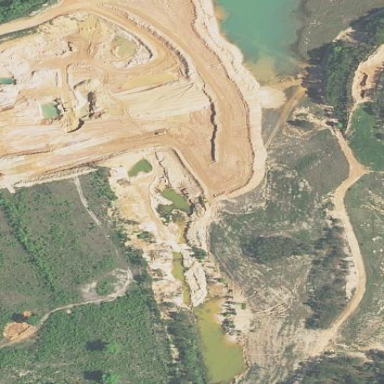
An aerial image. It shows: Quarry area.